Interaction volume radius: 10 \u00c5
Interaction volume height: 40 \u00c5
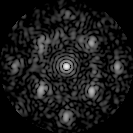
Disorder parameter: 0.4289